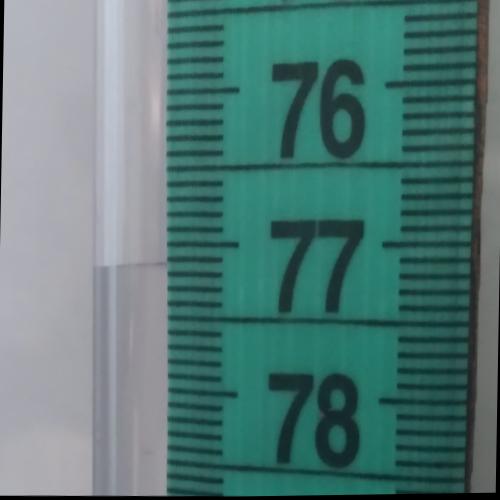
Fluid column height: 77.1 cm